Question: Count the number of objects in the diagram.
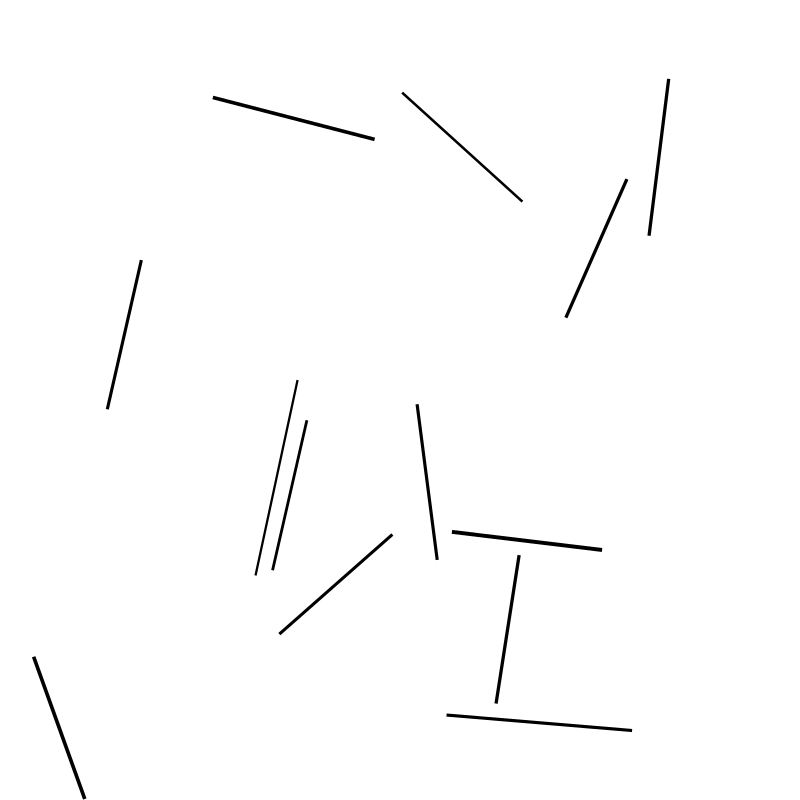
Answer: 13